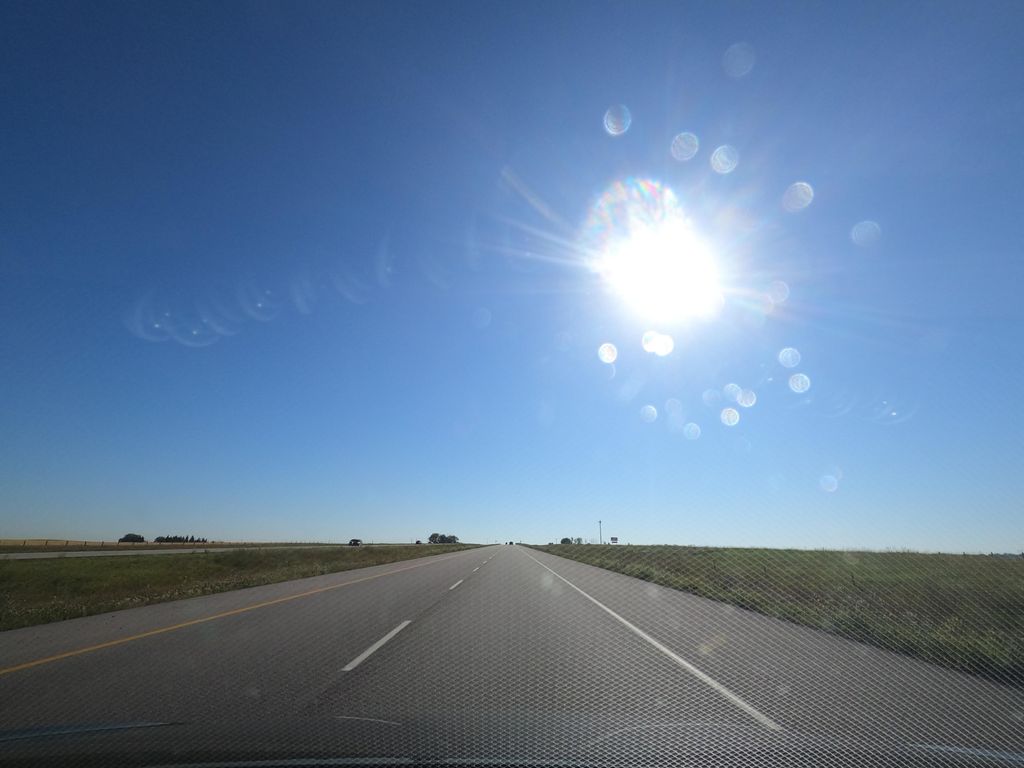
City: calgary